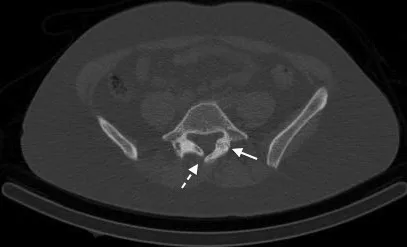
CT image from SPECT/CT demonstrating discontinuity of the left pars interarticularis (continuous arrow) and an incidental spina bifida occulta (dashed arrow).
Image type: radiology (ct)